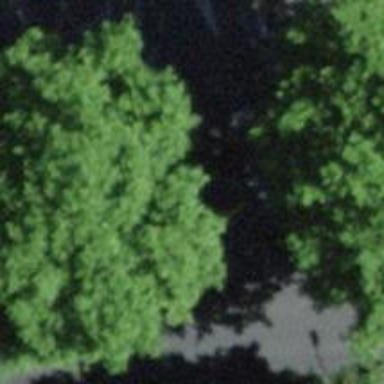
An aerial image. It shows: Tree-lined avenue.